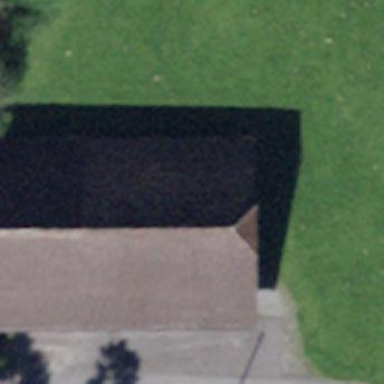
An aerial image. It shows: View of roof of building.